Question: I'm trying to implement a line segment and plane intersection test that will return true or false depending on whether or not it intersects the plane. It also will return the contact point on the plane where the line intersects, if the line does not intersect, the function should still return the intersection point had the line segmenent had been a ray. I used the information and code from Christer Ericson's Real-time Collision Detection but I don't think im implementing it correctly.
The plane im using is derived from the normal and vertice of a triangle. Finding the location of intersection on the plane is what i want, regardless of whether or not it is located on the triangle i used to derive the plane.

The parameters of the function are as follows:
'''
contact = the contact point on the plane, this is what i want calculated
ray = B - A, simply the line from A to B
rayOrigin = A, the origin of the line segement
normal = normal of the plane (normal of a triangle)
coord = a point on the plane (vertice of a triangle)
'''
Here's the code im using:
'''
bool linePlaneIntersection(Vector& contact, Vector ray, Vector rayOrigin, Vector normal, Vector coord) {
// calculate plane
float d = Dot(normal, coord);
if (Dot(normal, ray)) {
return false; // avoid divide by zero
}
// Compute the t value for the directed line ray intersecting the plane
float t = (d - Dot(normal, rayOrigin)) / Dot(normal, ray);
// scale the ray by t
Vector newRay = ray * t;
// calc contact point
contact = rayOrigin + newRay;
if (t >= 0.0f && t <= 1.0f) {
return true; // line intersects plane
}
return false; // line does not
}
'''
In my tests, it never returns true... any ideas?
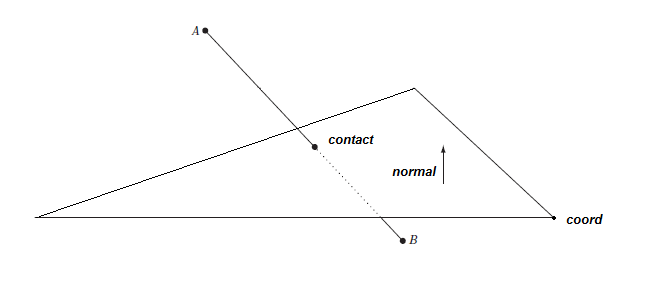
Answer: I could be wrong about this, but there are a few spots in the code that seem very suspicious. To begin, consider this line:
'''
// calculate plane
float d = Dot(normal, coord);
'''
Here, your value 'd' corresponds to the dot product between the plane normal (a vector) and a point in space (a point on the plane). This seems wrong. In particular, if you have any plane passing through the origin and use the origin as the coordinate point, you will end up computing
'''
d = Dot(normal, (0, 0, 0)) = 0
'''
And immediately returning false. I'm not sure what you intended to do here, but I'm pretty sure that this isn't what you meant.
Another spot in the code that seems suspicious is this line:
'''
// Compute the t value for the directed line ray intersecting the plane
float t = (d - Dot(normal, rayOrigin)) / Dot(normal, ray);
'''
Note that you're computing the dot product between the plane's normal vector (a vector) and the ray's origin point (a point in space). This seems weird because it means that depending on where the ray originates in space, the scaling factor you use for the ray changes. I would suggest looking at this code one more time to see if this is really what you meant.
Hope this helps!